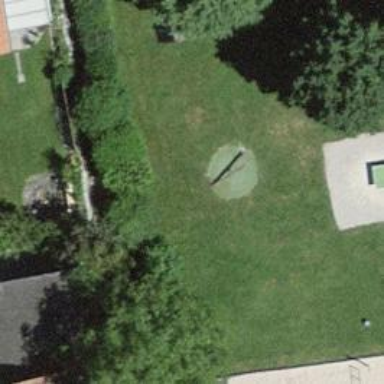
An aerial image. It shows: Playground featuring seesaw.